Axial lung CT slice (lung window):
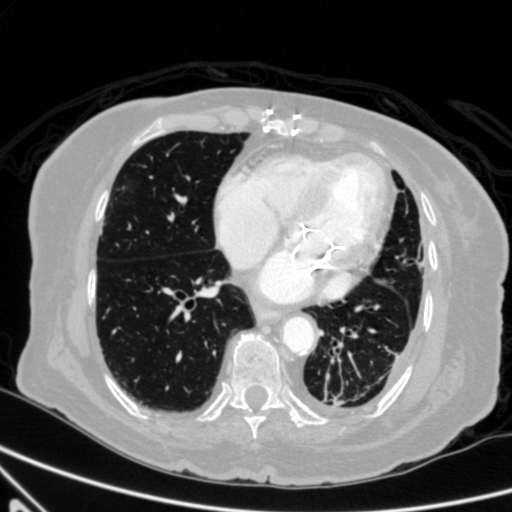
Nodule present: no